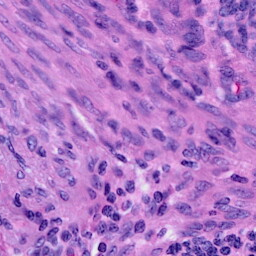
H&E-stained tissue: Cervix